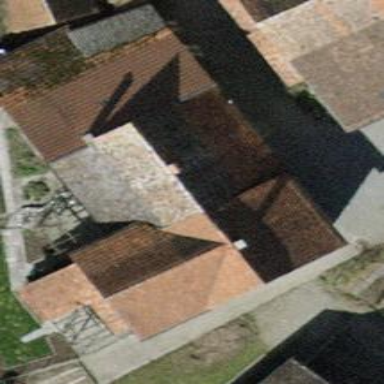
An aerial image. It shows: Detached building with gabled roof.